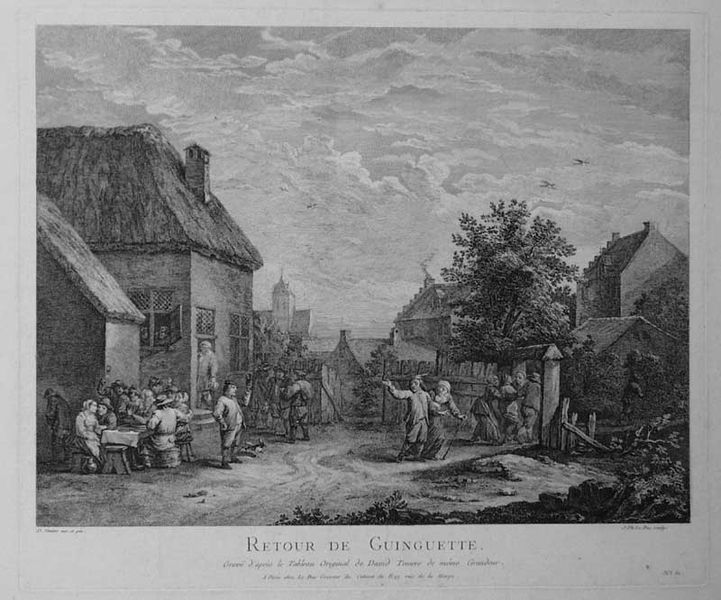
Titel: Retour de guinguette
Künstler: Jacques-Philippe Lebas
Standort: Karlsruhe
Institution: Staatliche Kunsthalle Karlsruhe
Schlagwörter: baum, frankreich, vögel, land, dorf, häuse, men, people, window, women, meeting, old, table, talking, wall, windows, woman, print, dining, strohdach, wood, clouds, fighting, food, man, sky, tree, building, house, houses, street, tower, trees, village, path, road, drawing, black and white, bird, birds, fly, french, children, door, fence, small, town, dirt, public, square, gate, walk, cottage, cane, lithograph, planes, eating, citizens, meal, tables, prisoner, game, plane, pub, villagers, thatched roof, sacks, fl, sorry, leaving, retour, guinguette, retour de guinguette, retour de guigette, opened window